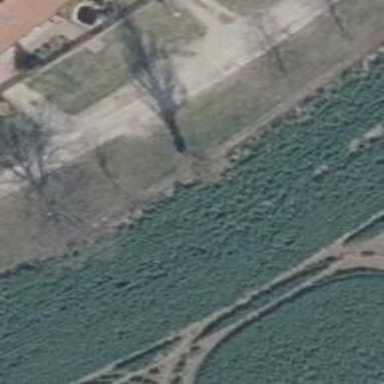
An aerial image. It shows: Row of trees in natural setting.